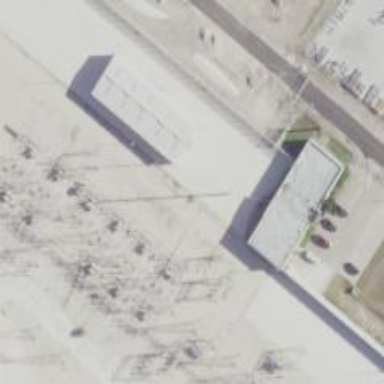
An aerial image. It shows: Switch used for power control.